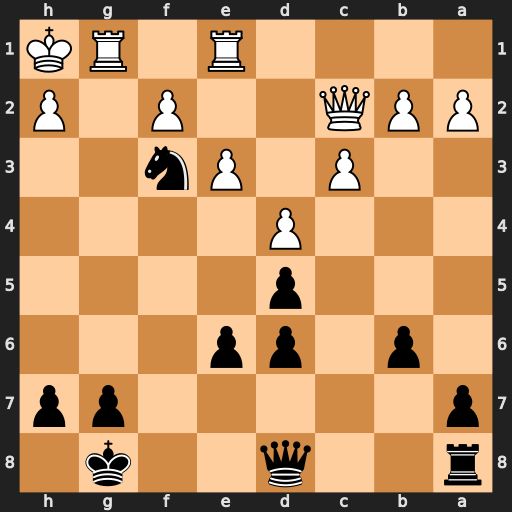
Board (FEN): r2q2k1/p5pp/1p1pp3/3p4/3P4/2P1Pn2/PPQ2P1P/4R1RK
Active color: b
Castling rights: -
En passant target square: -
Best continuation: Qh4 Rg2 Nxe1 Qe2 Nxg2